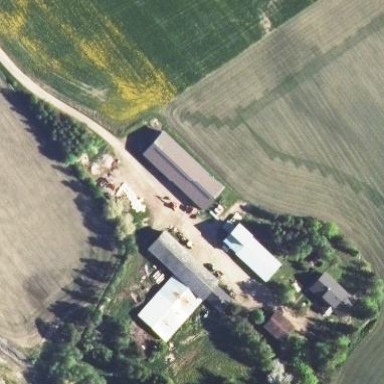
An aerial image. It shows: Farm with farmyard.